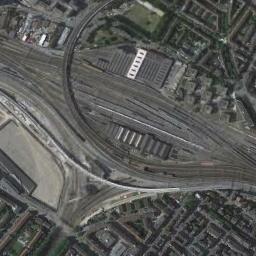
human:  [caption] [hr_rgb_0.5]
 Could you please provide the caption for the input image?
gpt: Many buildings of different shapes are beside the railway station .

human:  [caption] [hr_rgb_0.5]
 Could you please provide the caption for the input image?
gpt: The railway station has lots of railways and an overpass is over the railways .

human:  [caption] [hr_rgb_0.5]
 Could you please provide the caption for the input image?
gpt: There is a big railway station in the city .

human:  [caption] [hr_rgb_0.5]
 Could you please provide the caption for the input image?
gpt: The railway station is on the bare land next to some buildings .

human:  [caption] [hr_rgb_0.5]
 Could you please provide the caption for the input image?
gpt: There are many buildings and a overpass beside the railway station .